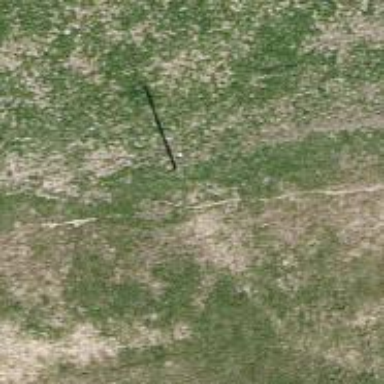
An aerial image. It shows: Minor power line.